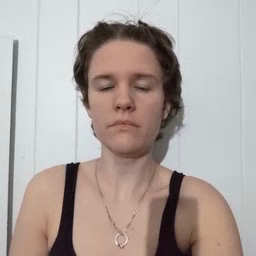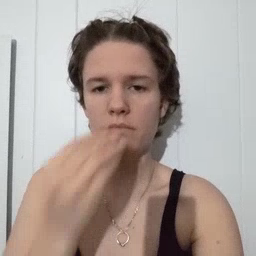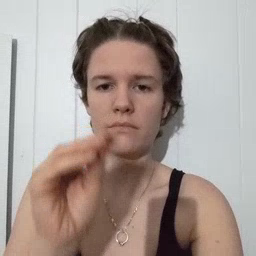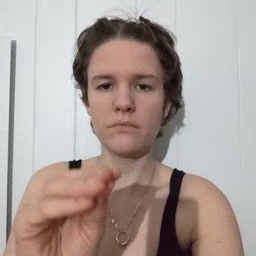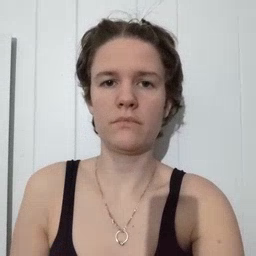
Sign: kiss